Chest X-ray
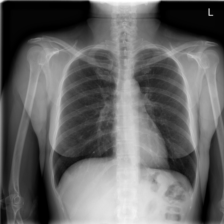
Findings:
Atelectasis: negative
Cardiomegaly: negative
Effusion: negative
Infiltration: negative
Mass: negative
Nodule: negative
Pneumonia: negative
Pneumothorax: negative
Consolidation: negative
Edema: negative
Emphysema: negative
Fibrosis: negative
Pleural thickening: negative
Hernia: negative